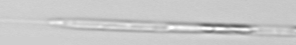
Label: Rhizosolenia